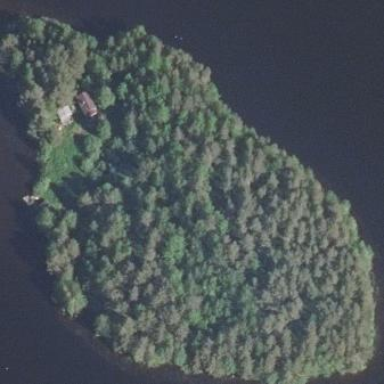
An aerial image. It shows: Island covered with woodland.